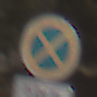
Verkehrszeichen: AbsolutesHalteverbot
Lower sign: ZeitangabenMitBeschraenkungAufWochentage3
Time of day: Midday
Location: Outdoor (Nature)
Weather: PartlyCloudy
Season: NotSpecified
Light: Natural